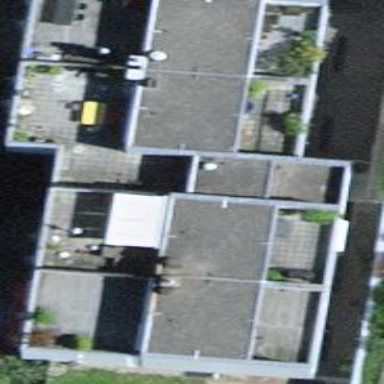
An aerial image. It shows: Image showing building with apartments.